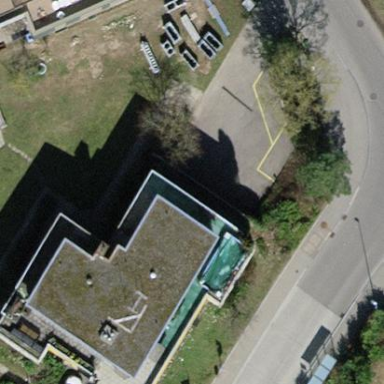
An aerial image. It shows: Apartment building with flat roof design.